Question: I have a test application with enabled transparency achieved through alpha blending. The application is built in C# using SlimDX. However, on one of my objects that has alpha blending applied, I am getting a strange 'missing triangle' effect (see below).

The object is almost a cylinder.
I wondered if anyone more experienced in 3D computer graphics and/or the use of alpha blending might be able to point me in the right direction so I might understand this result - and hopefully remove it.
I have tried to use an order independent blending shader and I get the same result. It would appear as though the pixels/fragments are being discarded due to failing the depth test. This does not make any sense to me.
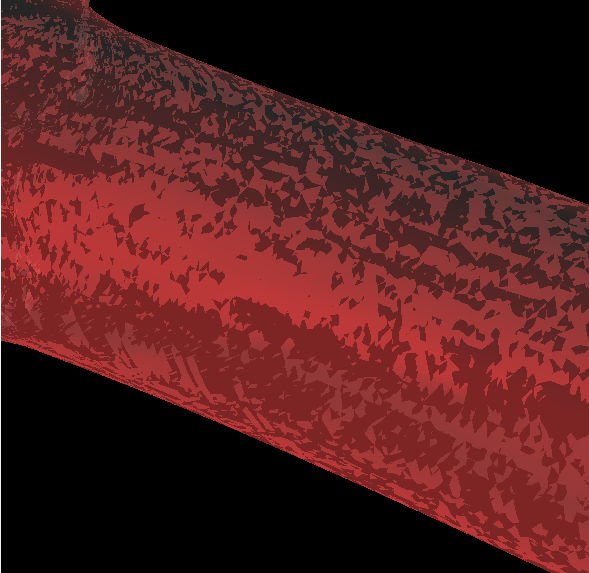
Answer: You need to select a blending function that is order independent or try to sort you triangles along the view axis (which is impossible). See <URL> here.
To get a correct looking geometry:
- -